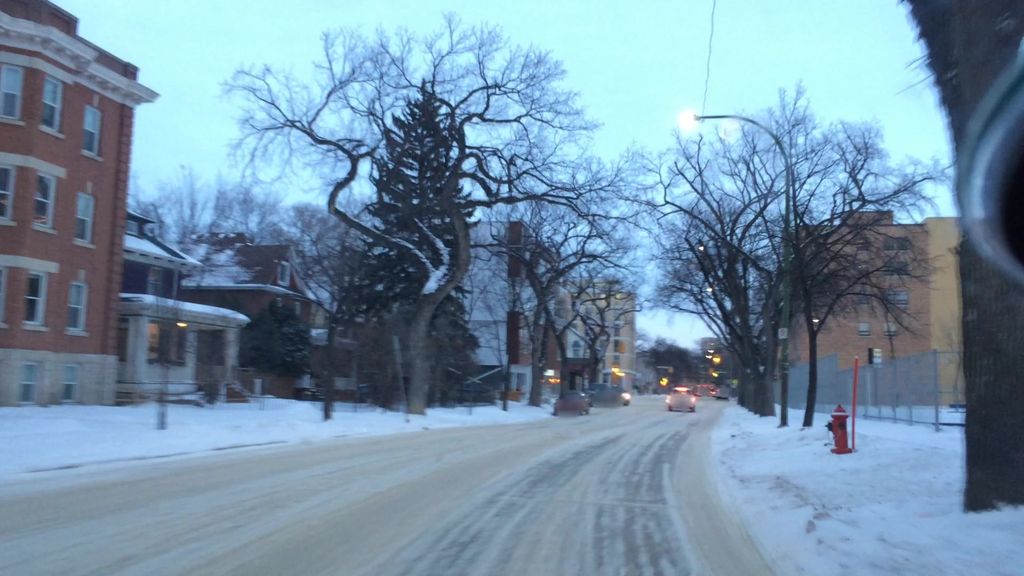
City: winnipeg